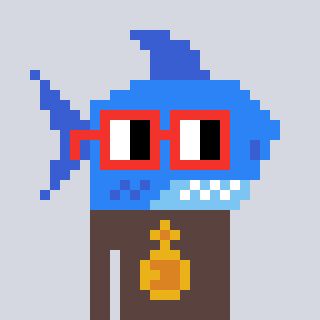
a pixel art character with square red glasses, a shark-shaped head and a darkbrown-colored body on a cool background